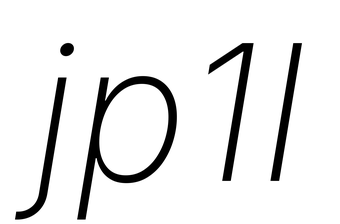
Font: Inter-Italic_ExtraLight_Italic